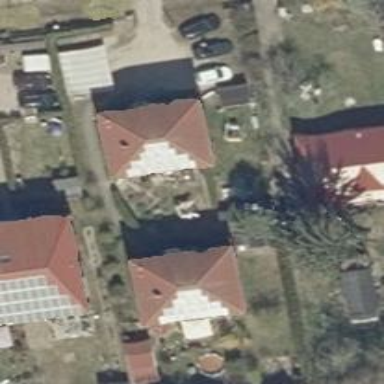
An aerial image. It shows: Solar power generator with photovoltaic panels.